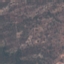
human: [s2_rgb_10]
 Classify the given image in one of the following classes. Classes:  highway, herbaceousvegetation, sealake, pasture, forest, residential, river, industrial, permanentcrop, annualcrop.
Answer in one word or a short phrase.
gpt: HerbaceousVegetation